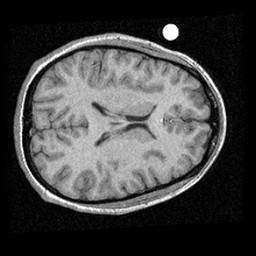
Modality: T1w
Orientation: axial
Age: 25
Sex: female